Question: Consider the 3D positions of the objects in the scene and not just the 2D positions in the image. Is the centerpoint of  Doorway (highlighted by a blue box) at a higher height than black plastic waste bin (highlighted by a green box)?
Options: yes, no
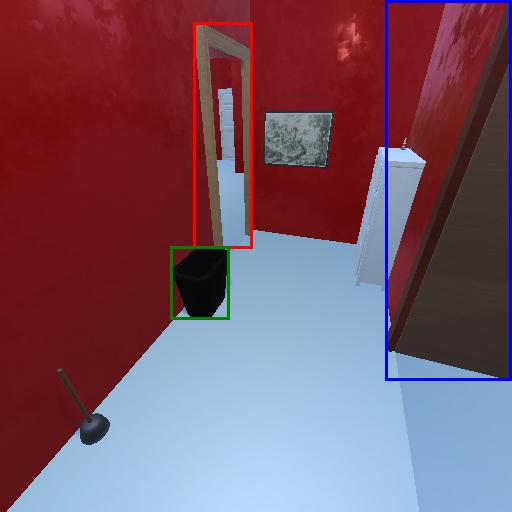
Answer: yes